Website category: auto
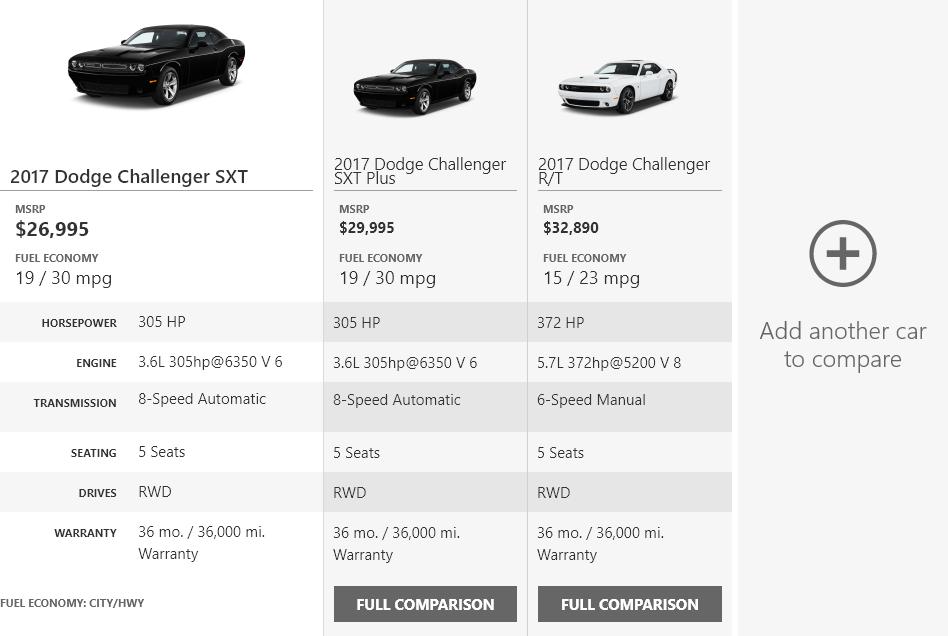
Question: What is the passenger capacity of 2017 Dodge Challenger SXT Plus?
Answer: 5 Seats

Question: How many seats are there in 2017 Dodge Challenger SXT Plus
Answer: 5 Seats

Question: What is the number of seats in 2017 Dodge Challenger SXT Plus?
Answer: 5 Seats

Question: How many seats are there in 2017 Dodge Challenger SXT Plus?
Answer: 5 Seats

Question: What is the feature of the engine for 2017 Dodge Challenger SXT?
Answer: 3.6L 305hp@6350 V 6

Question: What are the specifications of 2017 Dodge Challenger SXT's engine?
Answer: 3.6L 305hp@6350 V 6

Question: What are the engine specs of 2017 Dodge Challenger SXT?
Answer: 3.6L 305hp@6350 V 6

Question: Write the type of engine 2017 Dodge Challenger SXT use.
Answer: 3.6L 305hp@6350 V 6

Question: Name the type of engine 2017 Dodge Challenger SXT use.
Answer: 3.6L 305hp@6350 V 6

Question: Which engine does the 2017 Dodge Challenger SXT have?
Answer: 3.6L 305hp@6350 V 6

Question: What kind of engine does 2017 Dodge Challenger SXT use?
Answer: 3.6L 305hp@6350 V 6

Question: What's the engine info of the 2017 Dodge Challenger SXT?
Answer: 3.6L 305hp@6350 V 6

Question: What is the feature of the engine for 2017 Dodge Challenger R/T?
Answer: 5.7L 372hp@5200 V 8

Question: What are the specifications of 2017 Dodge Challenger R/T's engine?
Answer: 5.7L 372hp@5200 V 8

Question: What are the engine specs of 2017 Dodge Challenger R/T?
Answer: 5.7L 372hp@5200 V 8

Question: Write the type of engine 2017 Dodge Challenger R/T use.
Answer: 5.7L 372hp@5200 V 8

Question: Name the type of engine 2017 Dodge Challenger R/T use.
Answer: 5.7L 372hp@5200 V 8

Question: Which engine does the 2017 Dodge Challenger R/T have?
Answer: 5.7L 372hp@5200 V 8

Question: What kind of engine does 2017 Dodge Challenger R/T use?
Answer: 5.7L 372hp@5200 V 8

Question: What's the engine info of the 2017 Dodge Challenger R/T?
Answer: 5.7L 372hp@5200 V 8

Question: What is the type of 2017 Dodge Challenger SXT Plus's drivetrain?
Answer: RWD

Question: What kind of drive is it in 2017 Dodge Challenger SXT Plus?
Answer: RWD

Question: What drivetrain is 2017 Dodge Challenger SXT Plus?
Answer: RWD

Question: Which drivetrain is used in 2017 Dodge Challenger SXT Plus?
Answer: RWD

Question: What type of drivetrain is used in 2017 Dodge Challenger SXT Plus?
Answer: RWD

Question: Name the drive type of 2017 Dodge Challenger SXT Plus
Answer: RWD

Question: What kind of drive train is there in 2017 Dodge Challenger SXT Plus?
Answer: RWD

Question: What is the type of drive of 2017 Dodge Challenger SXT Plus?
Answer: RWD

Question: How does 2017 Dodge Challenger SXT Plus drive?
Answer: RWD

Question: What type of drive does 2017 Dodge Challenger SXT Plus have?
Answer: RWD

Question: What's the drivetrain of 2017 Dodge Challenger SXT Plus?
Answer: RWD

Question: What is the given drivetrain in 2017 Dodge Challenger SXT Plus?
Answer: RWD

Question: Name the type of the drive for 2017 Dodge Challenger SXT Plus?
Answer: RWD

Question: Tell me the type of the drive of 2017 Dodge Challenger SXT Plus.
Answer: RWD

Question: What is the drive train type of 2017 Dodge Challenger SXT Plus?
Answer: RWD

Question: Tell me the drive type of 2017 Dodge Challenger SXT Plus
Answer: RWD

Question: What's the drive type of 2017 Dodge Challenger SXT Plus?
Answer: RWD

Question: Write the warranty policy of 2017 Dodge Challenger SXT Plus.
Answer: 36 mo. / 36,000 mi. Warranty

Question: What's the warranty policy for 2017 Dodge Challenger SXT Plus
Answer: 36 mo. / 36,000 mi. Warranty

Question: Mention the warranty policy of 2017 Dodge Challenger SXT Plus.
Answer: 36 mo. / 36,000 mi. Warranty

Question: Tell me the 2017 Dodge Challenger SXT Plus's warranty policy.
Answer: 36 mo. / 36,000 mi. Warranty